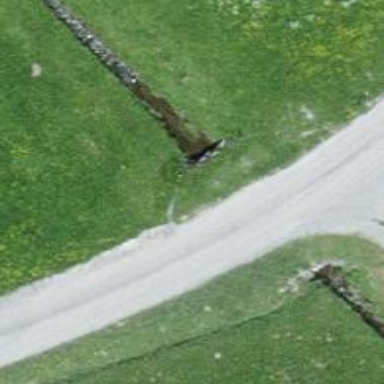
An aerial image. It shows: Ditch passing through tunnel.